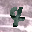
Label: 4